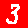
Digit: 3